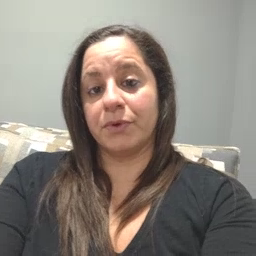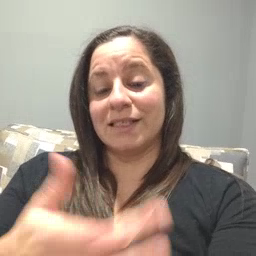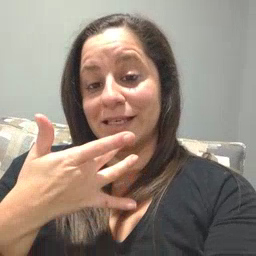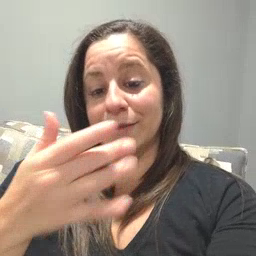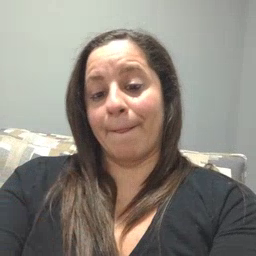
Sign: taste